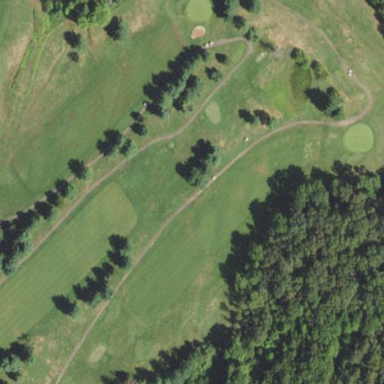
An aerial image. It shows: Grassy area designated as golf fairway.